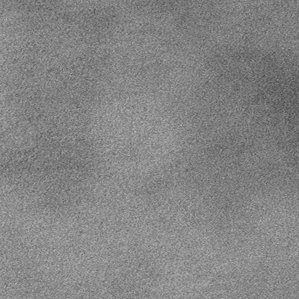
Label: frost